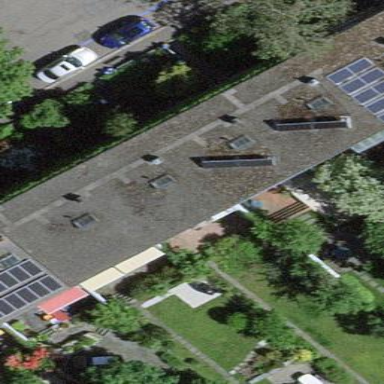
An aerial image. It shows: Terrace building.